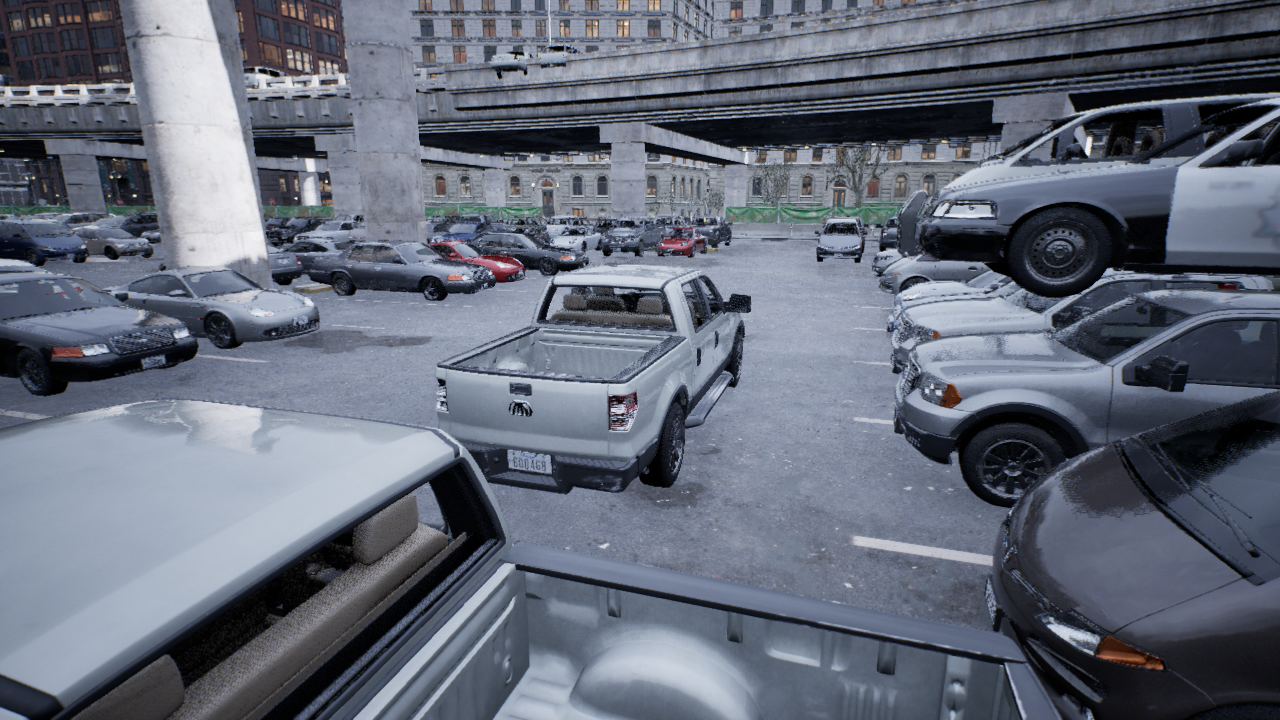
Venue: arterial
Lighting: overcast
Vehicle rig: pickup